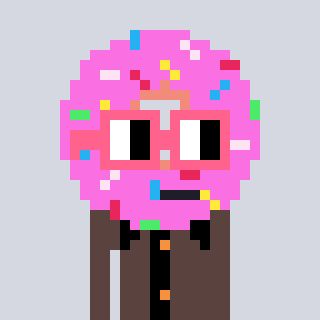
a pixel art character with square pink glasses, a doughnut-shaped head and a darkbrown-colored body on a cool background